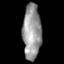
Tissue: skin
Cell type: Fibroblasts
Senescence score: 0.7802
Nuclear area (px): 996
Mean DAPI intensity: 151.837